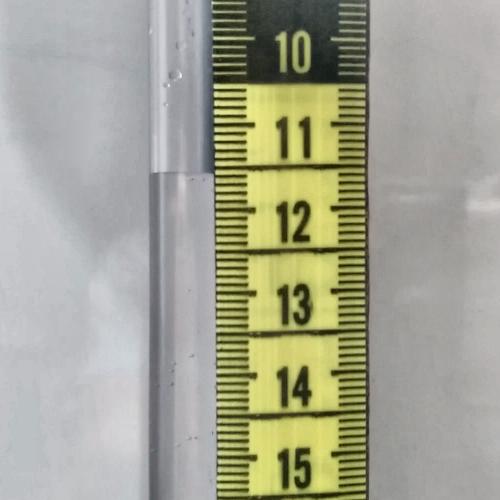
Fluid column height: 11.6 cm